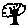
Label: tree